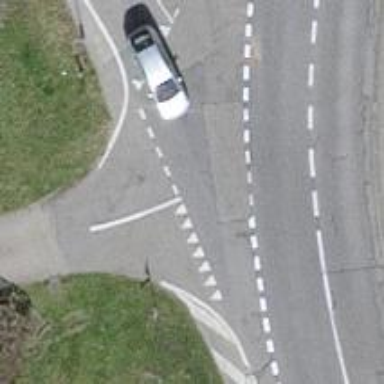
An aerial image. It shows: Road with "give way" sign.